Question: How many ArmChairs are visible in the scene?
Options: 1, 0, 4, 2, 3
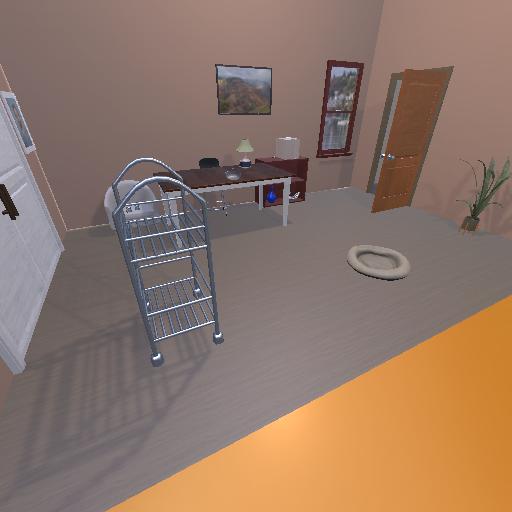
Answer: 1